Question: I'm a beginner in p5.js, this is my code till now:
'''
function setup() {
createCanvas(600, 600);
}
function draw() {
background(50, 168, 82);
road();
house();
}
function road() {
fill(54, 59, 55);
noStroke();
rect(200, 0, 220, 600);
fill(197, 222, 202);
rect(300, 50, 40, 70);
fill(197, 222, 202);
rect(300, 200, 40, 70);
fill(197, 222, 202);
rect(300, 350, 40, 70);
fill(197, 222, 202);
rect(300, 500, 40, 70);
}
function house() {
fill(209, 207, 61);
rect(50, 50, 100, 100);
}
'''
'''
<script src="https://cdn.jsdelivr.net/npm/p5@1.3.1/lib/p5.js"></script>
'''
And this is the result:
<URL>
Instead of that yellow rectangle, I wanted a top-view house that looks like a house ;)
I tried, but I couldn't get a house. I'd be happy if someone could do that for me.
If you don't understand what top-view house means, you can see this image:

The house can be the shape of any of these houses.
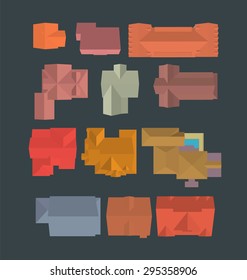
Answer: If you want just a simple house, you can make two halves of the square different colors (to show the light hitting the two sides of the roof differently):
'''
function setup() {
createCanvas(400, 400);
background(0);
noStroke();
fill(125);
rect(100, 100, 200, 100);
fill(200);
rect(100, 200, 200, 100);
}
'''
If you want it to be less simple, you'll need to at least use <URL>. For both of these commands, you specify the x and y coordinates of each point in the shape. Here's an example of a slightly more complicated house:
'''
function setup() {
createCanvas(400, 400);
background(0);
noStroke();
fill(100);
quad(50, 100,
350, 100,
300, 200,
100, 200
);
fill(200);
quad(100, 200,
300, 200,
350, 300,
50, 300
);
fill(125);
triangle(50, 100,
125, 200,
50, 300
);
triangle(350, 100,
275, 200,
350, 300
);
}
'''